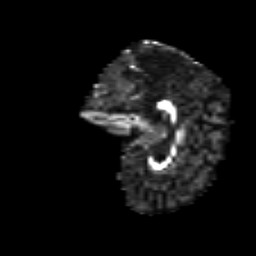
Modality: FA
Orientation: sagittal
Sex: female
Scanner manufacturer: siemens
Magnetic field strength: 3 T
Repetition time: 5 s
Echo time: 0.071 s